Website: apple
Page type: customer-info-address
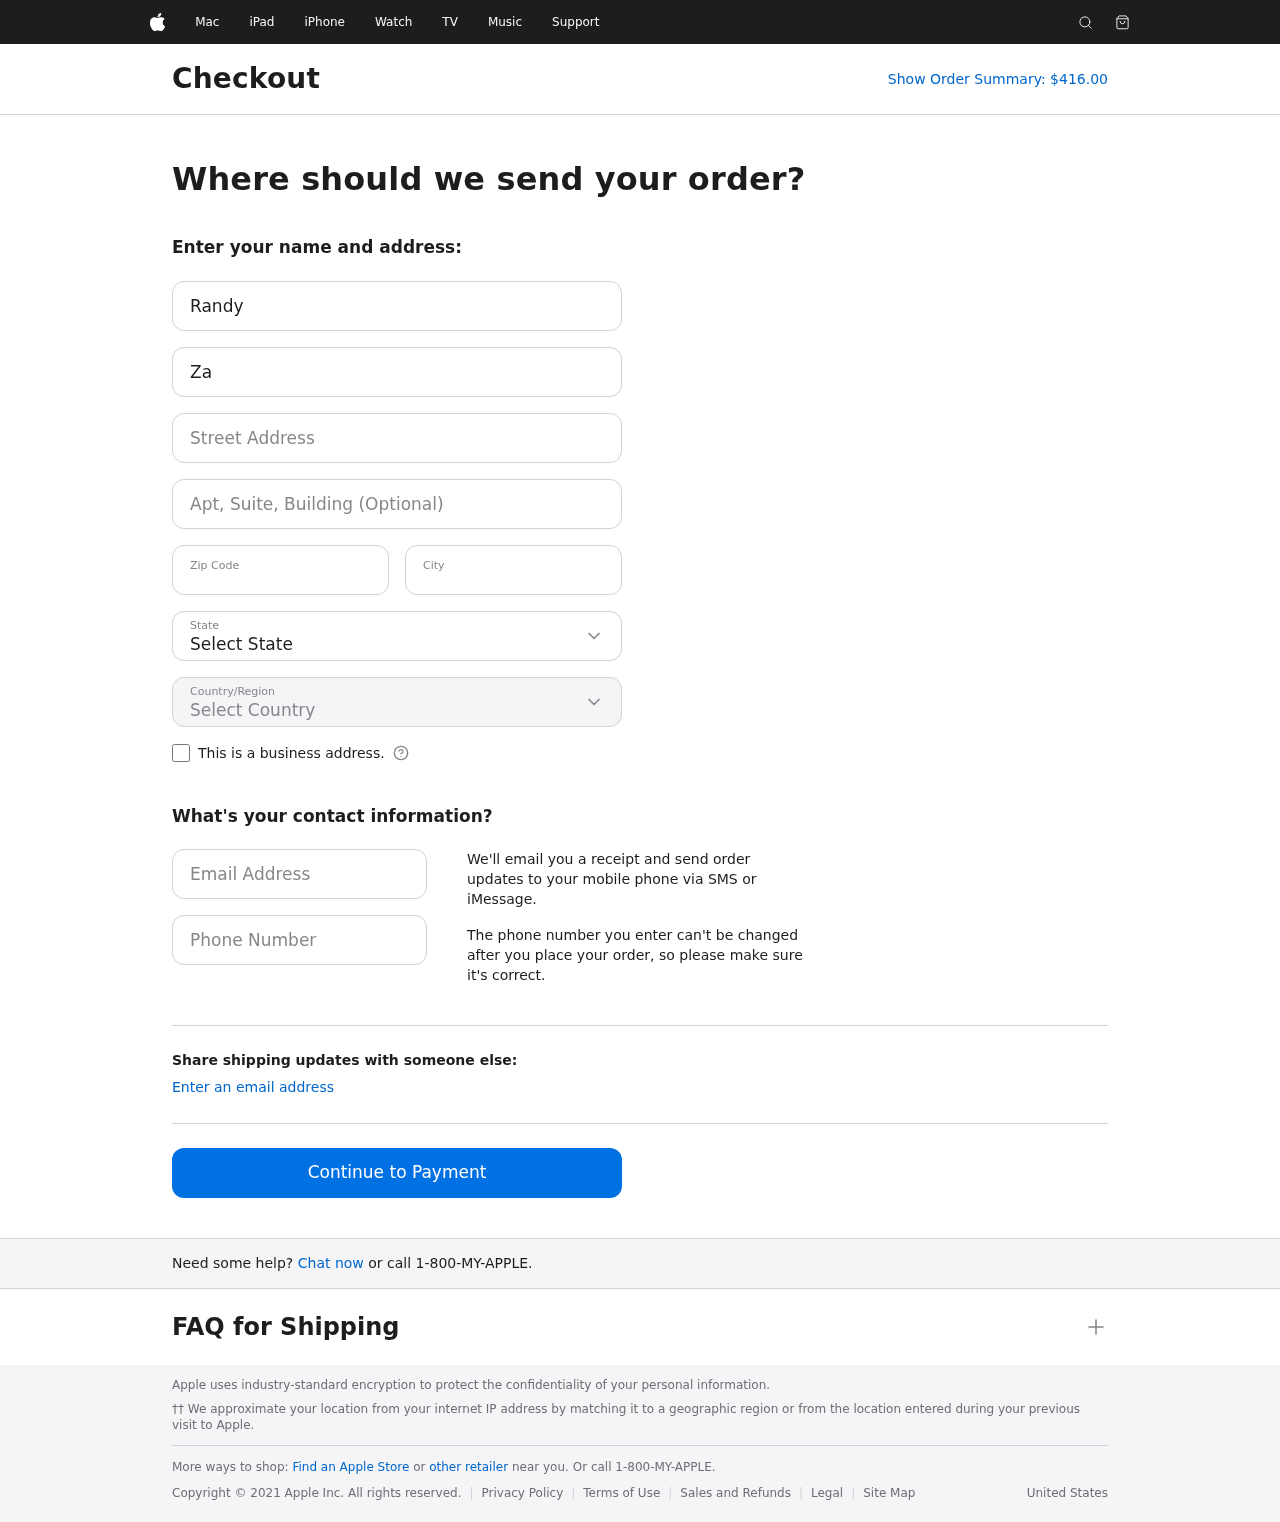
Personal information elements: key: PII_CITY
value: Lake Angelamouth
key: PII_COUNTRY
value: United States
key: PII_EMAIL
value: randy.zamora@hotmail.com
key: PII_FIRSTNAME
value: Randy
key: PII_LASTNAME
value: Zamora
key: PII_PHONE
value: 6226924062
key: PII_POSTCODE
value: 41881
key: PII_STATE
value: Alaska
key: PII_STREET
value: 9928 David Park Suite 021
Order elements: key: ORDER_TOTAL
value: Show Order Summary: $416.00